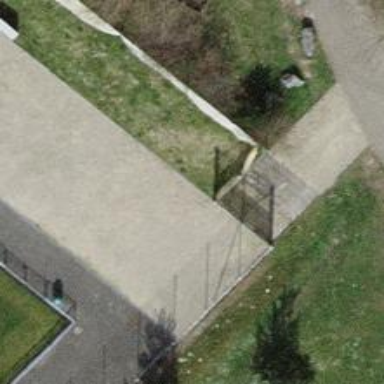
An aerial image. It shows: Gate.